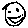
Label: smiley face